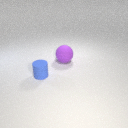
small blue rubber cylinder to the left of large purple rubber sphere